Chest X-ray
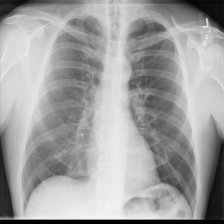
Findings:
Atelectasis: negative
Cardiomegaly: negative
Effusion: negative
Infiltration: negative
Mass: negative
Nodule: negative
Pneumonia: negative
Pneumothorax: negative
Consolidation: negative
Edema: negative
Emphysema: negative
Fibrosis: negative
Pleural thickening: negative
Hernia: negative